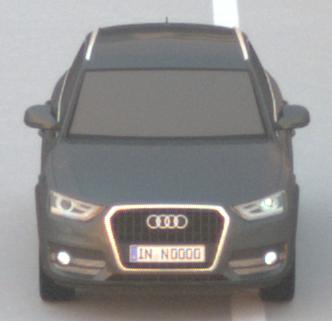
Make: Audi
Model: Q3 1.4 TFSI
Detailed model: Q3 (8U)
Model produced from: 2013/07
Model produced until: 2014/10
Doors: 5
Color: gray
Road condition: dry road
Daytime: sunrise or sunset
Contrast: medium contrast